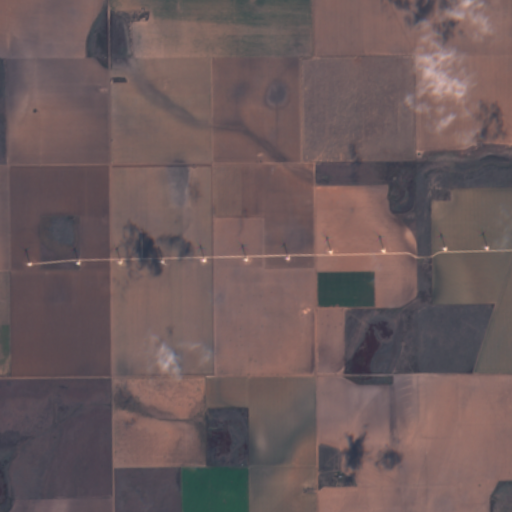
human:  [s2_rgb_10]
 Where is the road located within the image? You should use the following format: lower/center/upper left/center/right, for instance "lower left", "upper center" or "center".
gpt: There is no road in the image.